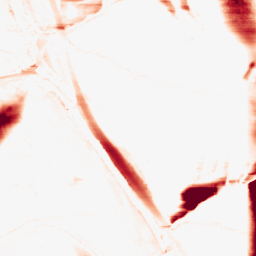
Category: morphological
Decomposition family: morphological_rect
Decomposition parameters: operation: opening
width: 50
height: 5
Upsampling method: cubic_mitchell
Upsampling parameters: scale: 4
Upsampling scale: 4